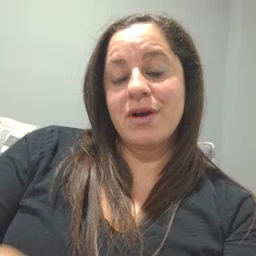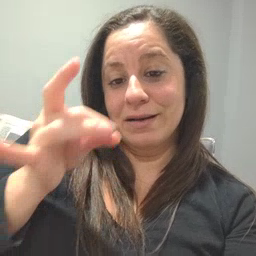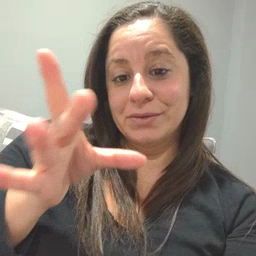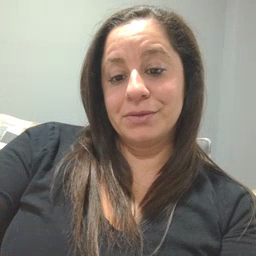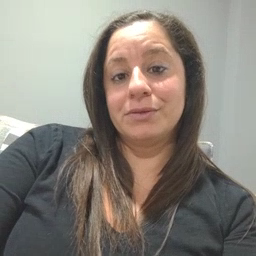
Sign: hate